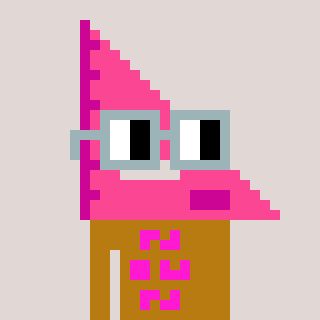
a pixel art character with square dark gray glasses, a squadron ruler-shaped head and a gold-colored body on a warm background